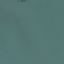
Land use / land cover: SeaLake